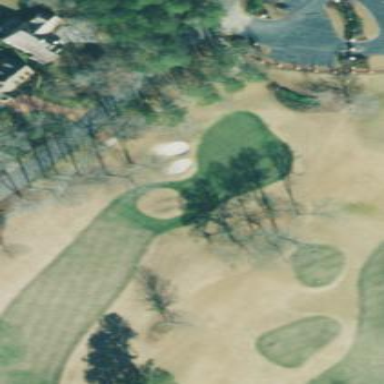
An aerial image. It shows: Golf fairway surrounded by grass.